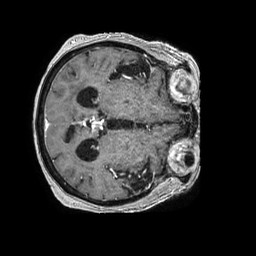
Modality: T1w
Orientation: axial
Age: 77
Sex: female
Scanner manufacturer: philips
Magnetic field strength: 1.5 T
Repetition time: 0.007603 s
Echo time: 0.003455 s